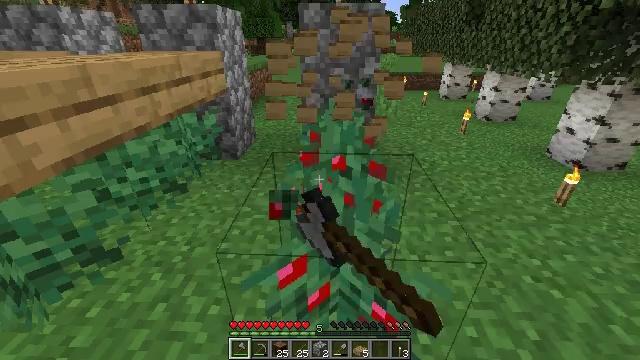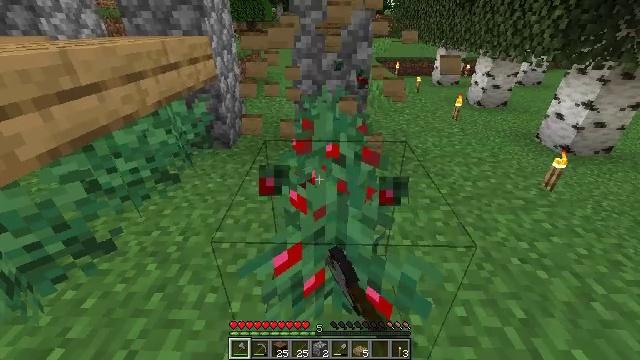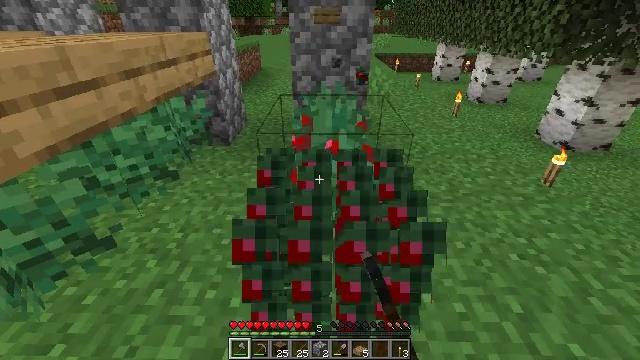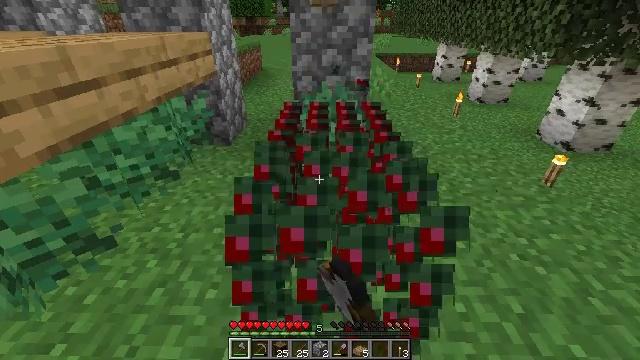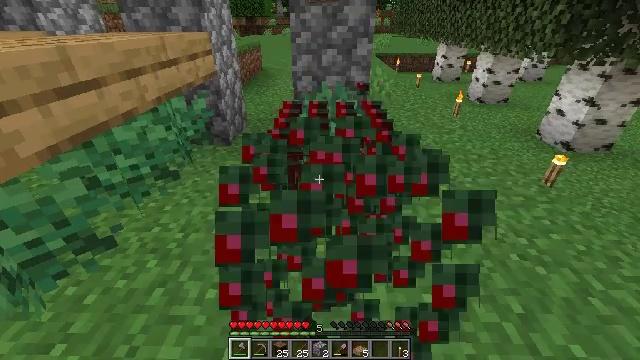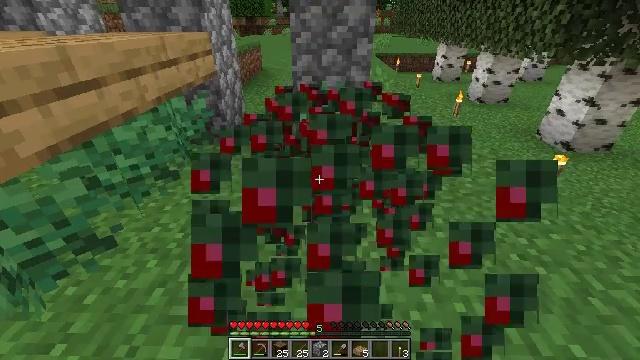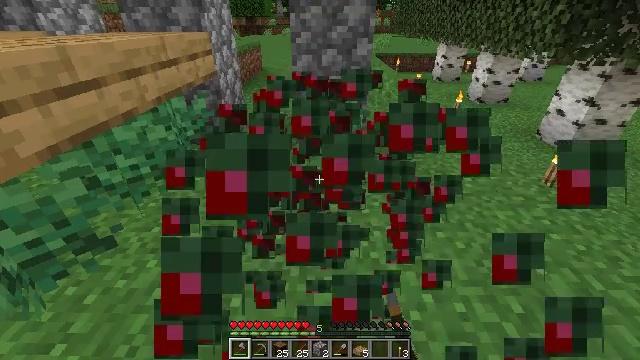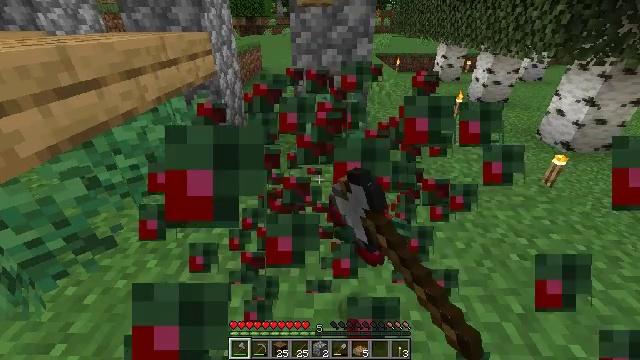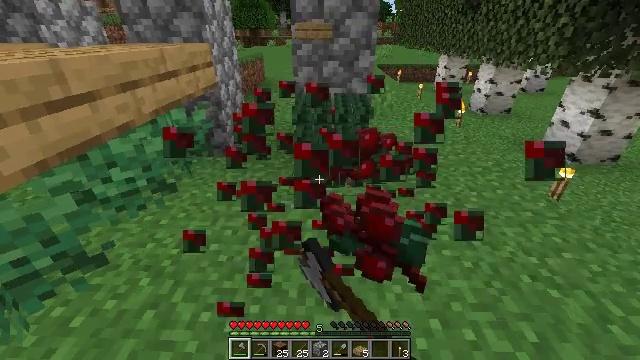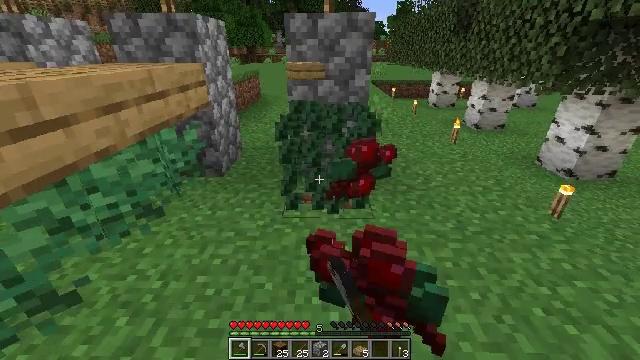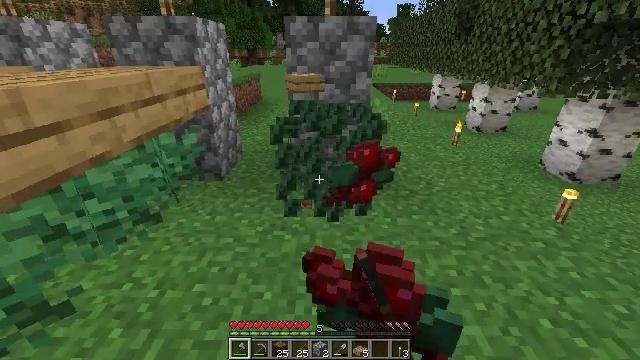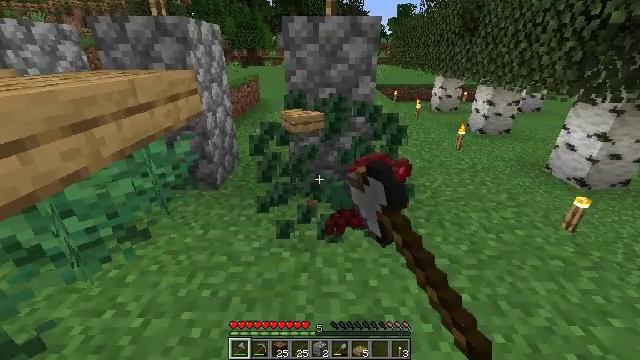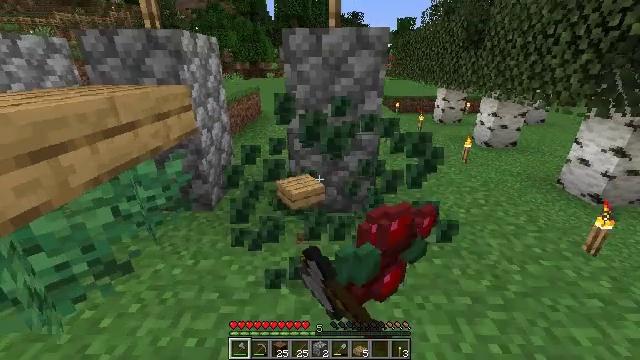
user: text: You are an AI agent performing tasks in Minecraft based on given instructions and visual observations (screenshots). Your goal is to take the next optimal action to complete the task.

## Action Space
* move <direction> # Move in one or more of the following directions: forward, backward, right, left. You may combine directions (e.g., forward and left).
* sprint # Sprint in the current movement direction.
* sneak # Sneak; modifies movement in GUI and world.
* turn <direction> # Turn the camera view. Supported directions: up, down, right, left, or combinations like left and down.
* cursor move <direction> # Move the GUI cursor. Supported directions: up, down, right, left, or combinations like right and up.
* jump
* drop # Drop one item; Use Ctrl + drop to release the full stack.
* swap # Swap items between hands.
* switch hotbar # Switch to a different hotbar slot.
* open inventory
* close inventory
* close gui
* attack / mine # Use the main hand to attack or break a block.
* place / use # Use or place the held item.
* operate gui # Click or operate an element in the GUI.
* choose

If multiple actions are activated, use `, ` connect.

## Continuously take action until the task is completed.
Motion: motion action
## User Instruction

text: Mine the sweet berry bush.
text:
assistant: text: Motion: turn right and down, attack / mine
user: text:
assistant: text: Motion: attack / mine
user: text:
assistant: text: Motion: attack / mine
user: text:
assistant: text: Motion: attack / mine
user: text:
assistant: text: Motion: attack / mine
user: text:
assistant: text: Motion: attack / mine
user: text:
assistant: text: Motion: attack / mine
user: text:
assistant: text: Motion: move forward, turn up, attack / mine
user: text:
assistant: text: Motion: move forward, turn up, attack / mine
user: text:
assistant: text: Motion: move forward, attack / mine
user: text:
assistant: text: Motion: move forward, attack / mine
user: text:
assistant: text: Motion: move forward, turn up, attack / mine
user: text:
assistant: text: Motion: attack / mine